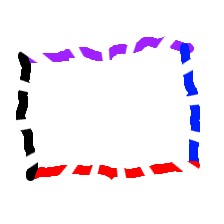
Shape: rectangle